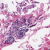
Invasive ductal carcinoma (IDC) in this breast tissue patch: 0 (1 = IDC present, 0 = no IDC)